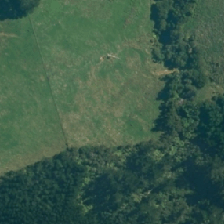
Land cover: high_producing_grassland